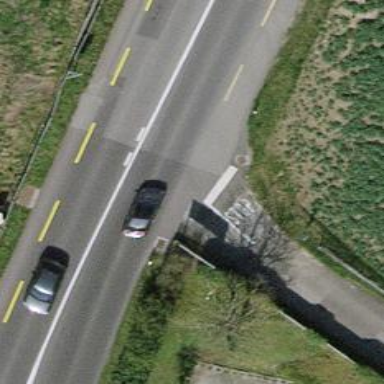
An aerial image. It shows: Secondary road with asphalt surface. There is designated cycle lane on the left side.